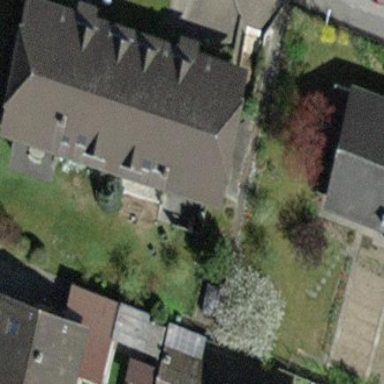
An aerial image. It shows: Semidetached house.